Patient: sex M, age 52
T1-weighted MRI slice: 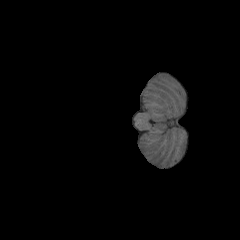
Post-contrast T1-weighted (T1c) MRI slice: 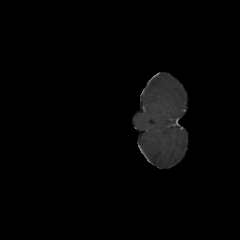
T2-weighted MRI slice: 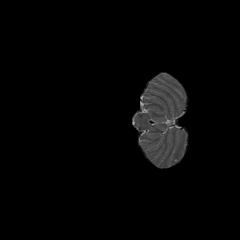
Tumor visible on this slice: no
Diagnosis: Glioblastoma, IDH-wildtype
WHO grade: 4